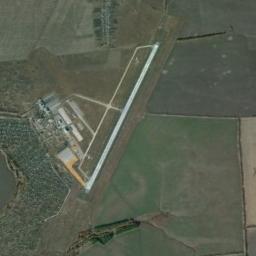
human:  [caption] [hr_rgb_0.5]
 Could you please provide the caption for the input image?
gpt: An airport with two parallel runways and some buildings on the farmland .

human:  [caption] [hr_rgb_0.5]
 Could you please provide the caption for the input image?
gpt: An airport with a runway and many buildings is surrounded by a brown and green farmland .

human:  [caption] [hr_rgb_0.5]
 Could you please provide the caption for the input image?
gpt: There is an airport in the middle of the field .

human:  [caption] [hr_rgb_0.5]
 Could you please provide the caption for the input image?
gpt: The airport is bordered by a large lawn .

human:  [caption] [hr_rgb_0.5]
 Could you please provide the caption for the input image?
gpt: The airport is surrounded by grass .